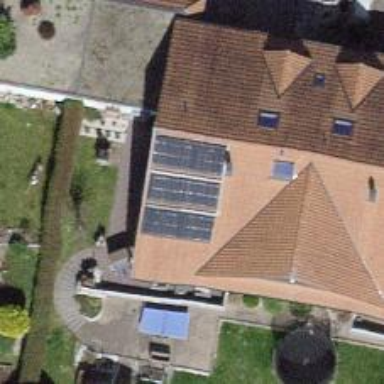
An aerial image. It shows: Solar power generator using photovoltaic panels.